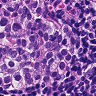
Metastatic tissue present: yes